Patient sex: F
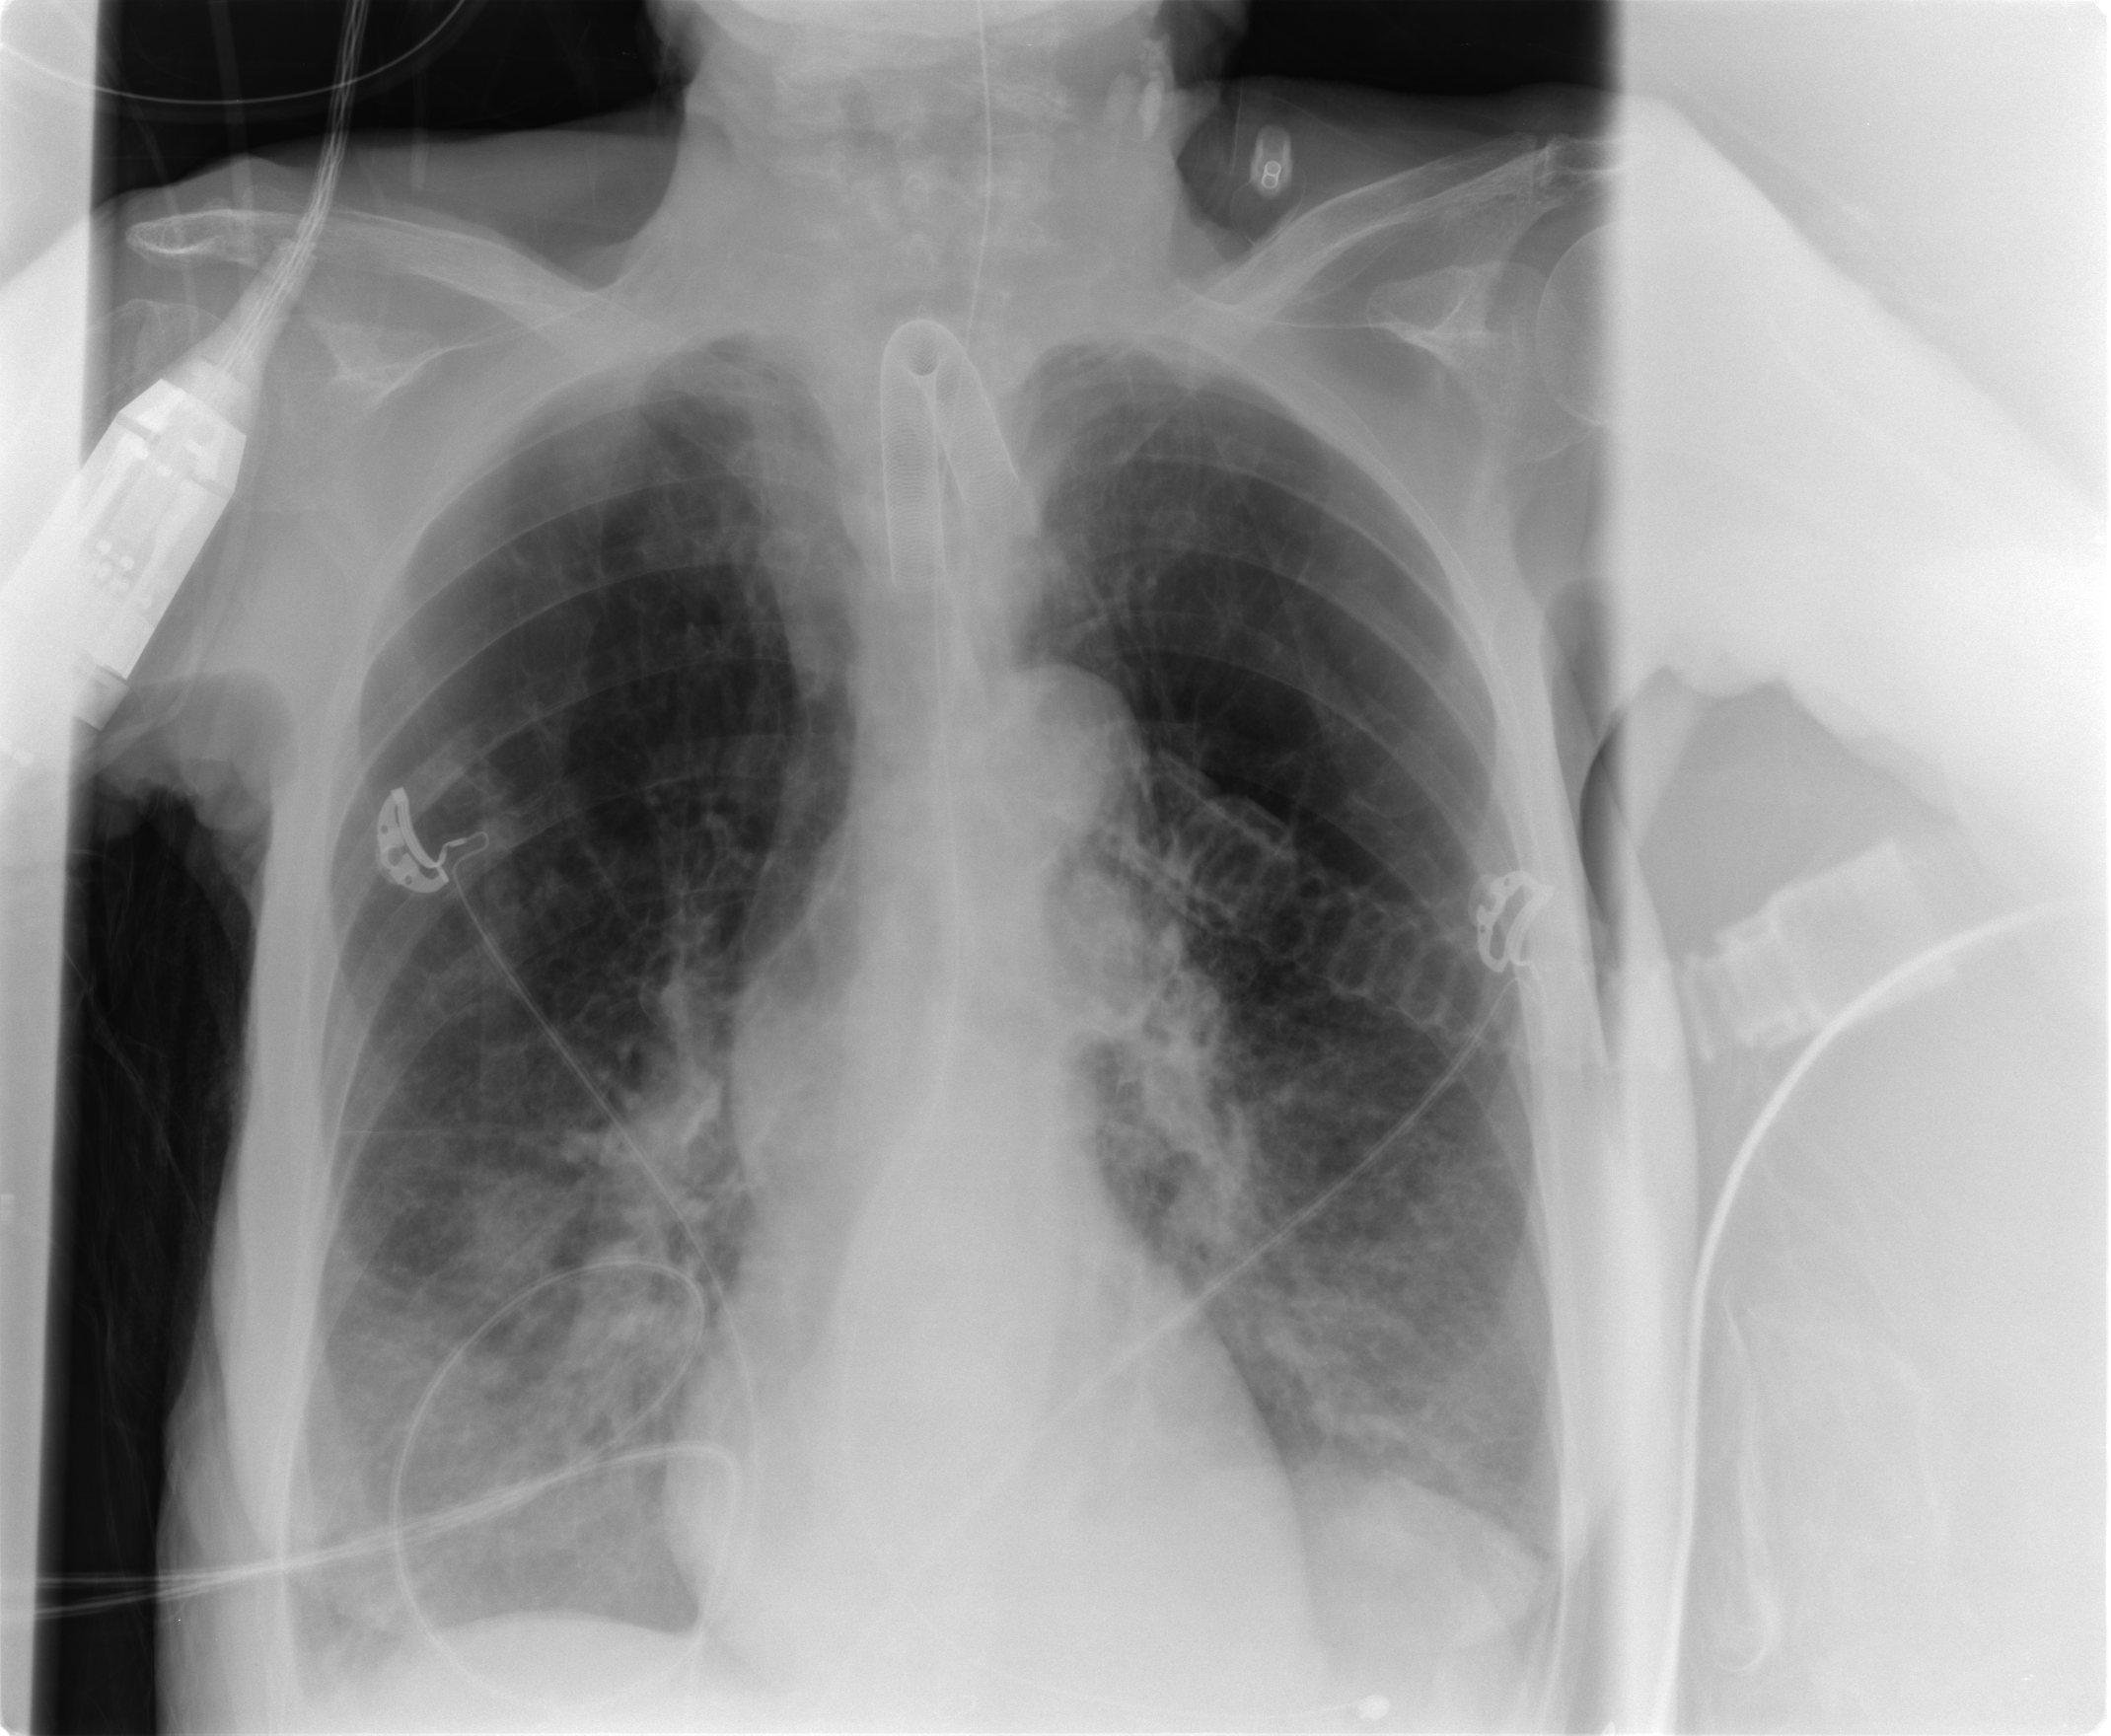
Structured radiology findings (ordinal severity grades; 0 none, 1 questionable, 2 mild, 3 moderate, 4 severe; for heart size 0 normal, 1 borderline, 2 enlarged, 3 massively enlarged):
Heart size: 0
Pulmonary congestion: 0
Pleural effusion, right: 2
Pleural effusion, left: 2
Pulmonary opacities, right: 2
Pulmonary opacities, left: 0
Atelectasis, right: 2
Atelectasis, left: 2